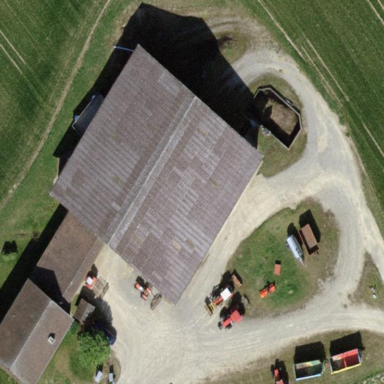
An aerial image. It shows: Farmyard in rural farm setting.